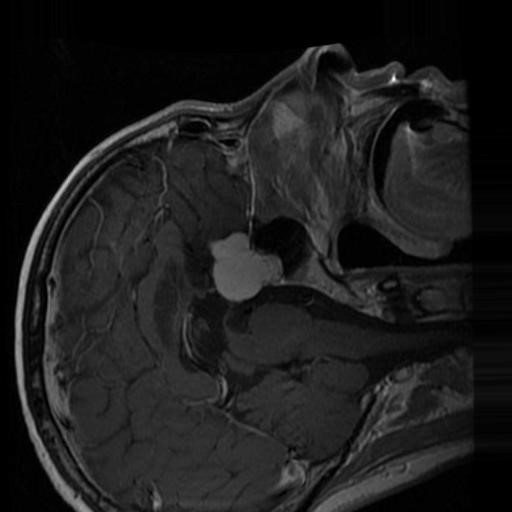
Label: brain_menin